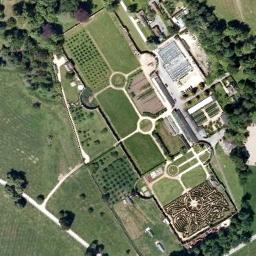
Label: palace